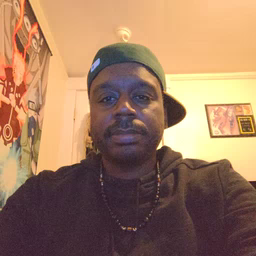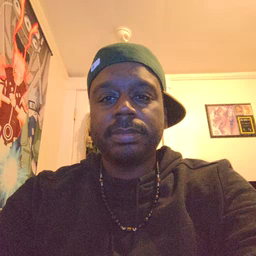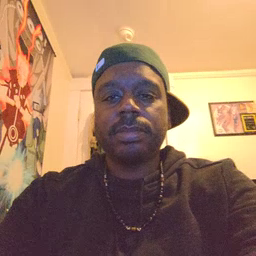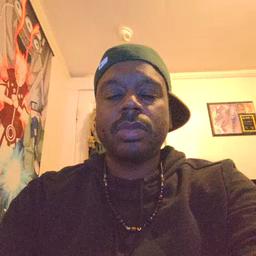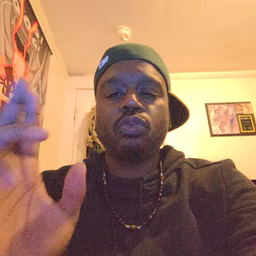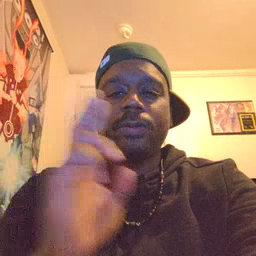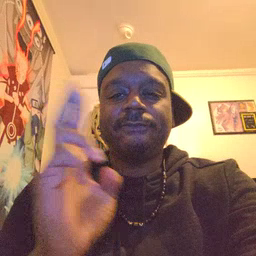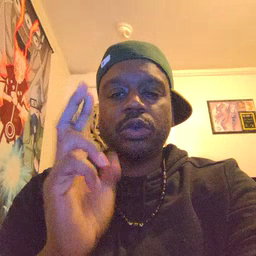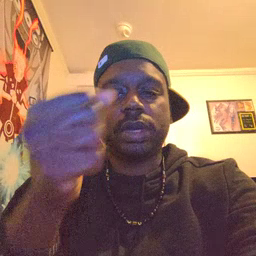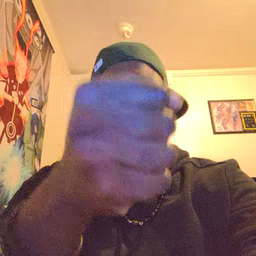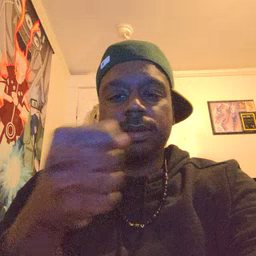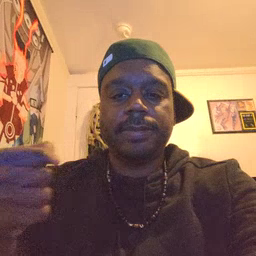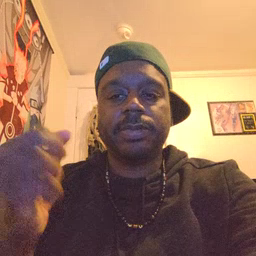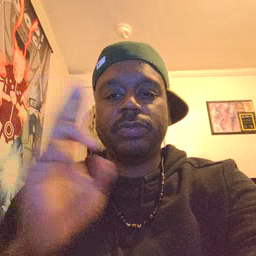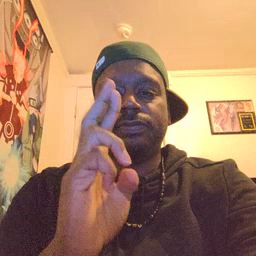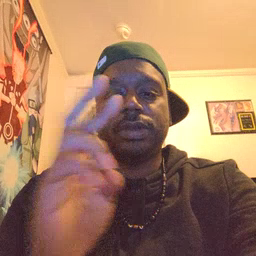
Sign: refrigerator